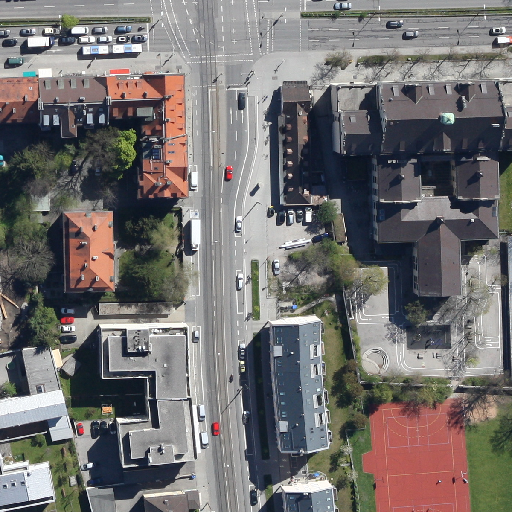
Referring expression: bus driving on the road